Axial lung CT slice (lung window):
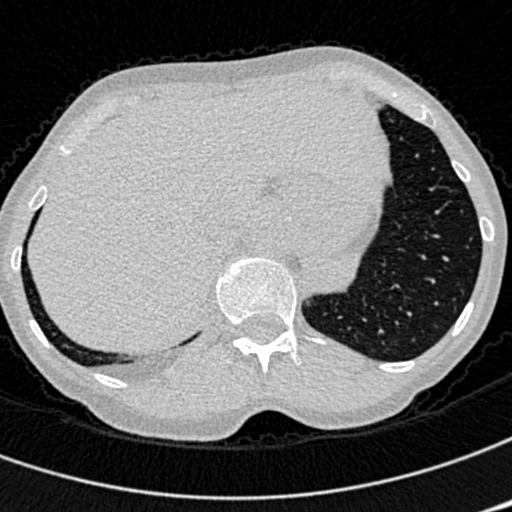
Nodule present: no